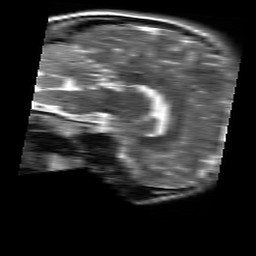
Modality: T2w
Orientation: sagittal
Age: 21
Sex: female
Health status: healthy
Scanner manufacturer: siemens
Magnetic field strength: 3 T
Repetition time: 4.01 s
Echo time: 0.116 s